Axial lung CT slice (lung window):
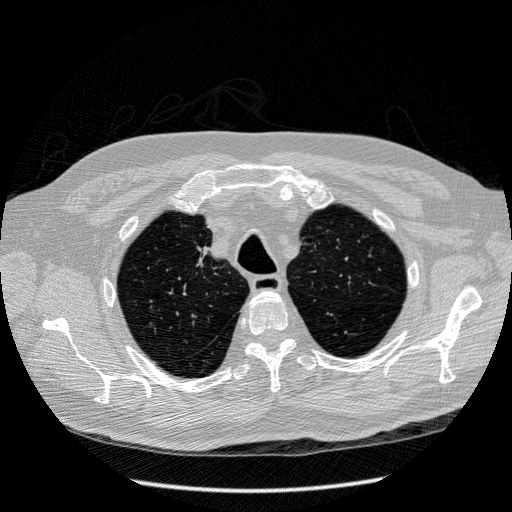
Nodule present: no